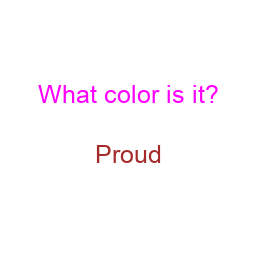
Color: brown
Background color: white
Question text color: magenta